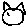
Label: cat